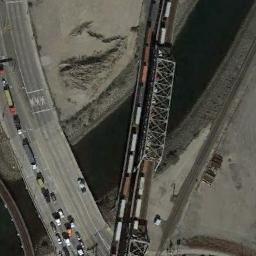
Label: bridge